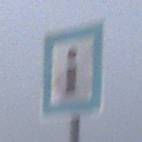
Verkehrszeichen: Informationsstelle
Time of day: SunriseSunset
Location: Outdoor (Nature)
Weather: Overcast
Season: NotSpecified
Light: Natural